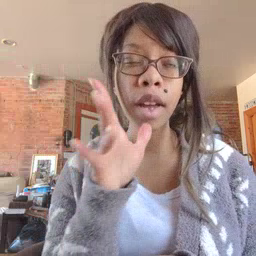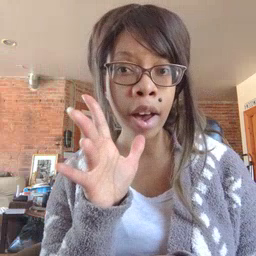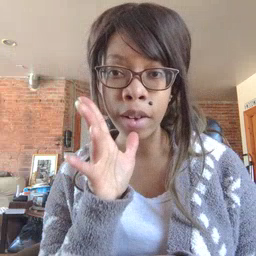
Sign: mom